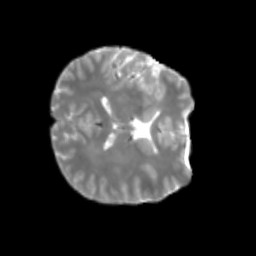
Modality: T2w
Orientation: axial
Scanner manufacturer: siemens
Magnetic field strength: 3 T
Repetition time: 4 s
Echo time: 0.0594 s